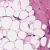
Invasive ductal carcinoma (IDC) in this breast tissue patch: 0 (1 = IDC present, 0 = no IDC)